Question:
I am using the autocomplete YUI feature. However, as you can see I am having trouble aligning the suggestion drop down with the text input when I put a label in front of the text input. I am following <URL> exactly except for this snippet of code where I simply replace the H3 with a label element in the form:
'''
<div id="myAutoComplete">
<label>Enter a state:</label>
<input id="myInput" type="text">
<div id="myContainer"></div>
</div>
<script type="text/javascript" src="http://developer.yahoo.com/yui/examples/autocomplete/assets/js/data.js"></script>
'''
(I also had to change the data.js path from a relative to absolute path.)
What is the best way to have the suggestion drop down to line up with the text input? I would like a solution that works on all popular modern browsers (FF3, Safari, Chrome, IE), plus IE6.
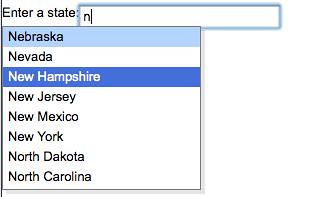
Answer: AutoComplete doesn't automatically brute-force the position of your AC container every time it shows, because unless you're doing inline work this is unnecessary. However, now that you've moved your input field inline, you do need to take another step to align the container, either with custom CSS or brute force JS positioning.
Here's the brute force approach.
After you define your AC instance:
'''
oAC.doBeforeExpandContainer = function() {
var Dom = YAHOO.util.Dom;
Dom.setXY("myContainer", [Dom.getX("myInput"), Dom.getY("myInput") + Dom.get("myInput").offsetHeight] );
return true;
}
'''
Here's a working example:
<URL>